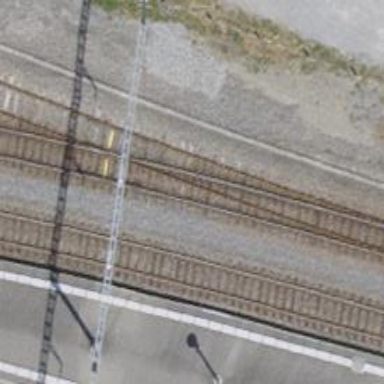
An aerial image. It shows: Railway siding for service.